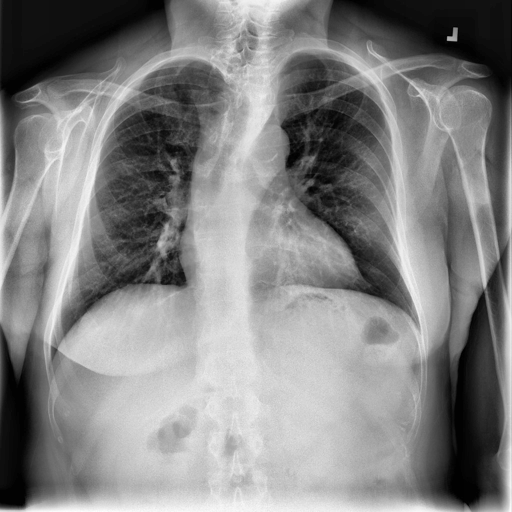
Finding: NORMAL